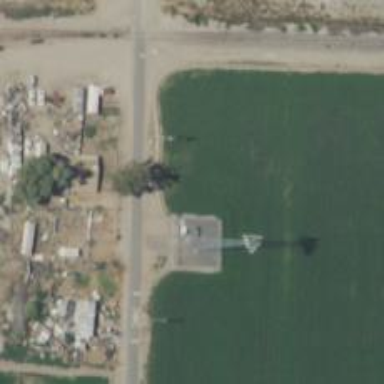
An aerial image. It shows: Power pole.